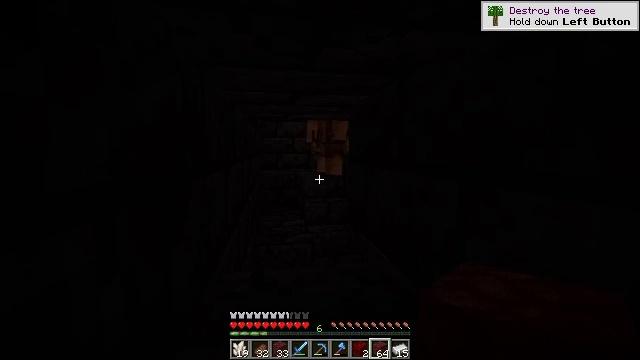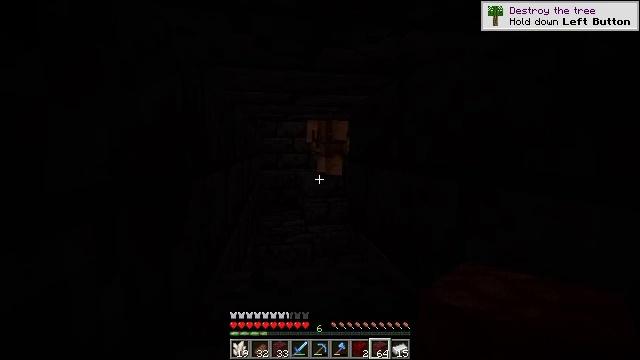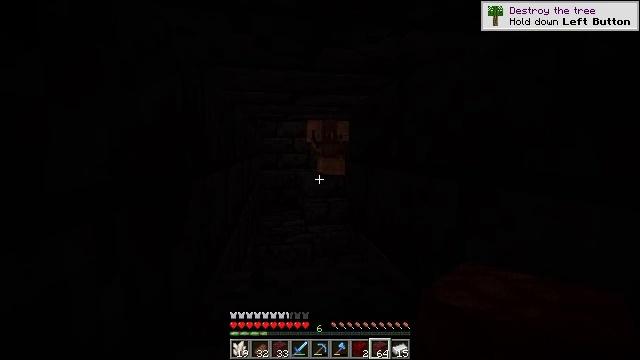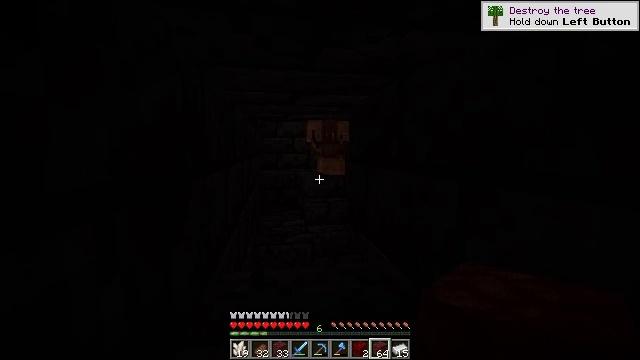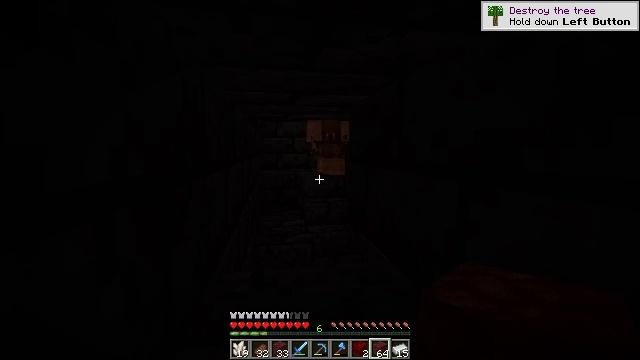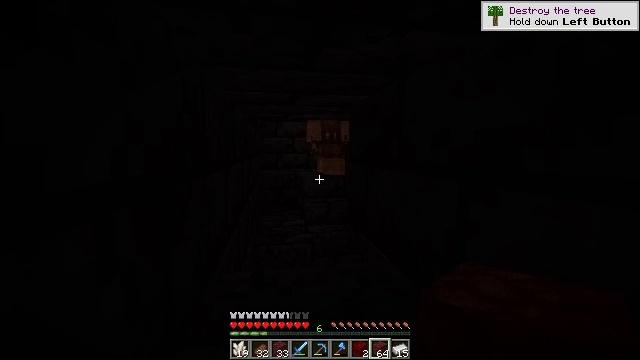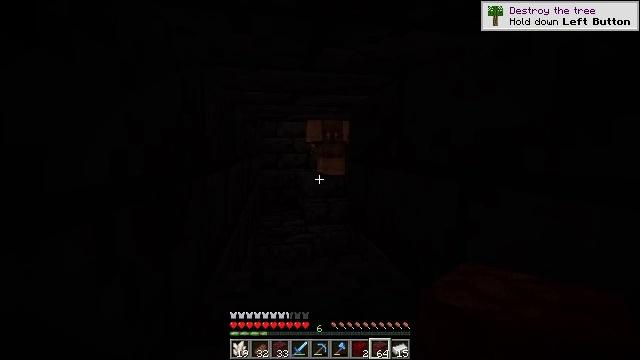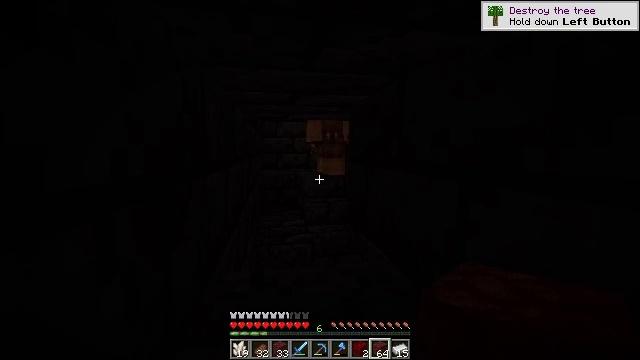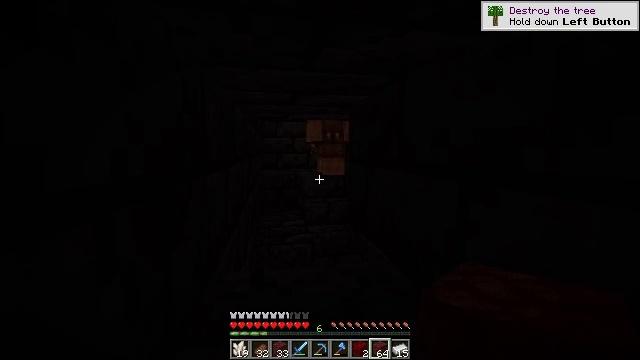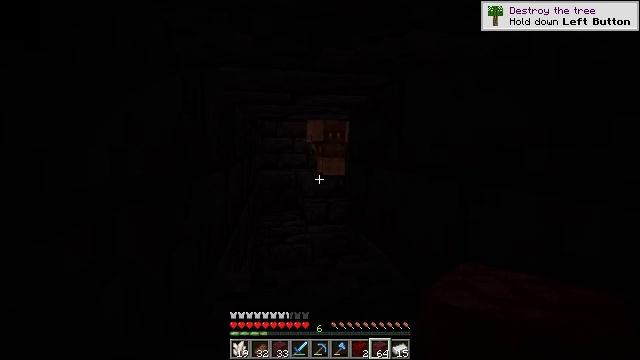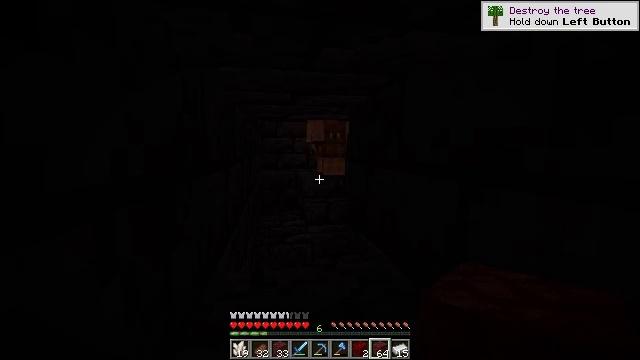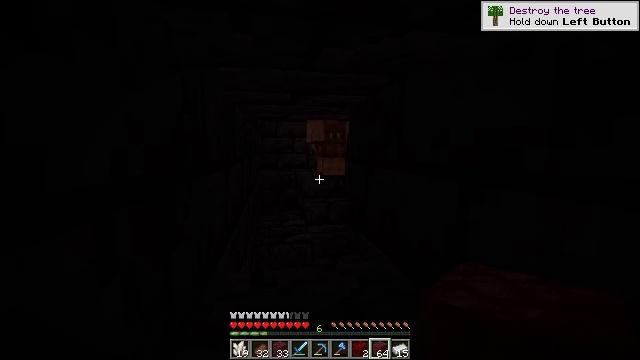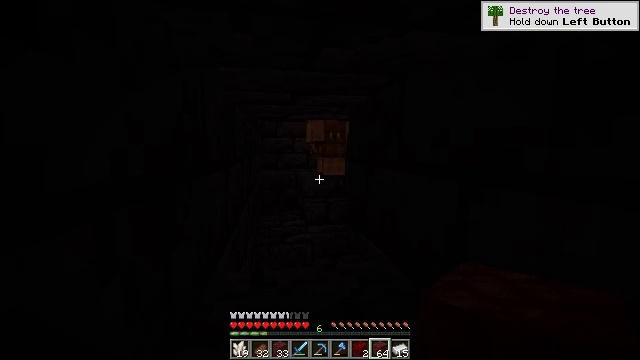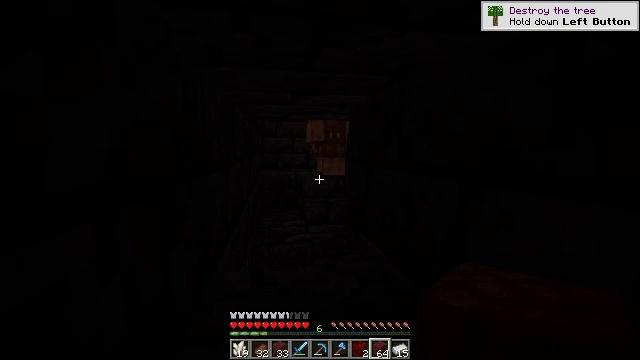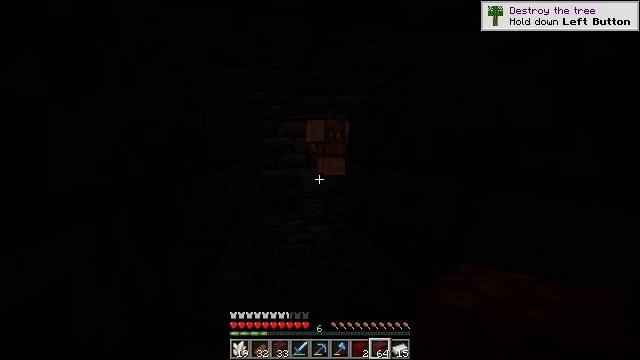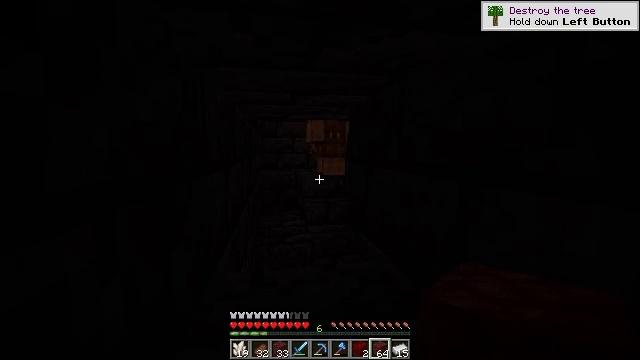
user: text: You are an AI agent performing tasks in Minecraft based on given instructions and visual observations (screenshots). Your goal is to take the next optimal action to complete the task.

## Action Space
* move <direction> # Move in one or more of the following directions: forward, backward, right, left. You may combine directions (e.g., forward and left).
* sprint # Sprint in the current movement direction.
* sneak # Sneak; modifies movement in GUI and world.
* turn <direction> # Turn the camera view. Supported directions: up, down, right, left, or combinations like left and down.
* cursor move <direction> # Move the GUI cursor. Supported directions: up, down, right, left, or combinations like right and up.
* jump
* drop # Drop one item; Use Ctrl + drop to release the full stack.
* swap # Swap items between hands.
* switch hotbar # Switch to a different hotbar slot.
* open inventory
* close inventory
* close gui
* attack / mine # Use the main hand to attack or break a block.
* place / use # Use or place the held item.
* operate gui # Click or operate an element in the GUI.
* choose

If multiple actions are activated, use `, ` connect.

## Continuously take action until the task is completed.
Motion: motion action
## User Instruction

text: Gather cracked polished blackstone bricks for building.
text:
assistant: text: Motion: no_op
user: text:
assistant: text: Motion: no_op
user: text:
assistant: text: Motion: no_op
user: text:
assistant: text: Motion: no_op
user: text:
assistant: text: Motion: no_op
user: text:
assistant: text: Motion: no_op
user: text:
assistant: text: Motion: no_op
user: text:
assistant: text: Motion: no_op
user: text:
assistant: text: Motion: no_op
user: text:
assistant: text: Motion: no_op
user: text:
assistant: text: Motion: no_op
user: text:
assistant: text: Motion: no_op
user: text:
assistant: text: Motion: no_op
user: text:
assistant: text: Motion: no_op
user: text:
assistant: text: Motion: no_op
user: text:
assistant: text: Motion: no_op
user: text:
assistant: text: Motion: no_op
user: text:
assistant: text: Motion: no_op
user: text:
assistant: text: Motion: no_op
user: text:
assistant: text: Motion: no_op
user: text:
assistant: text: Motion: no_op
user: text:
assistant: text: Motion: no_op
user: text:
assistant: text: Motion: no_op
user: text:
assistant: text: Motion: no_op
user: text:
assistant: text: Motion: no_op
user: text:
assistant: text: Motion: turn down
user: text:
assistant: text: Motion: turn down
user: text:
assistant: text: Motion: turn down
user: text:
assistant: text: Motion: turn down
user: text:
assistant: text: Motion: turn down